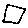
Label: square